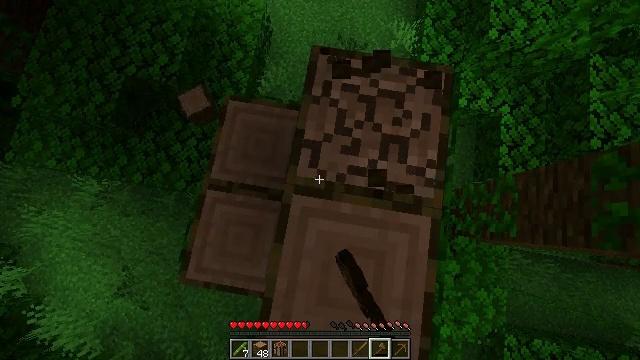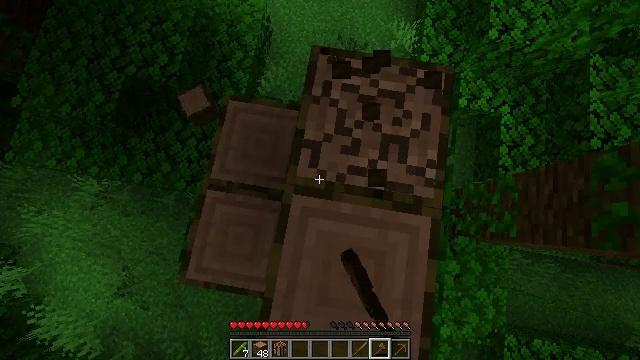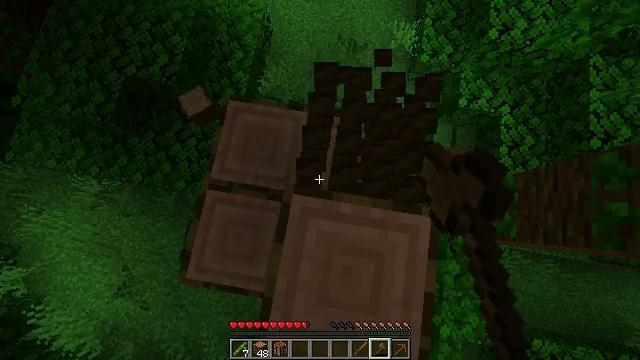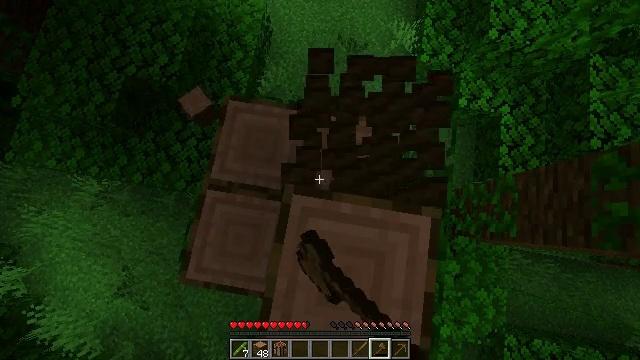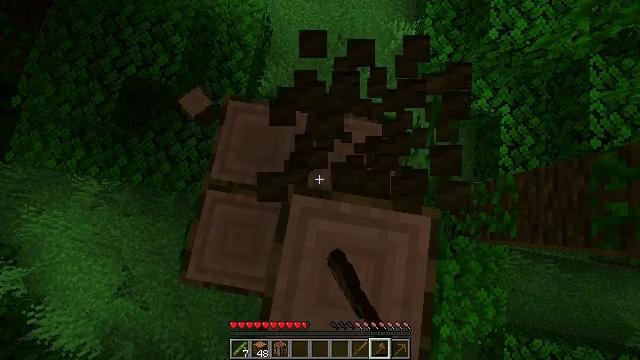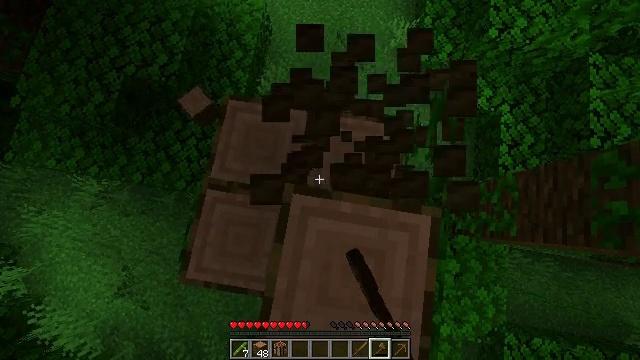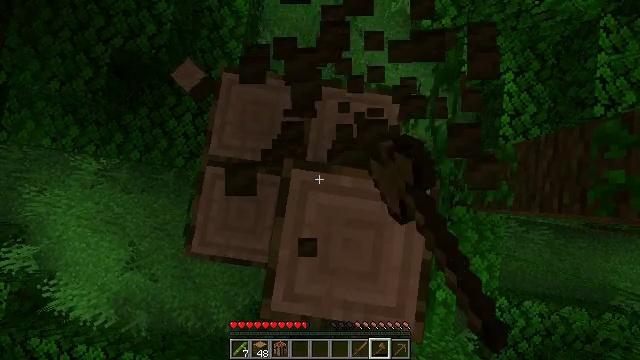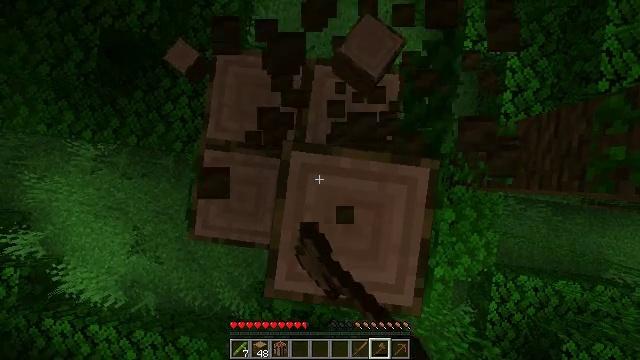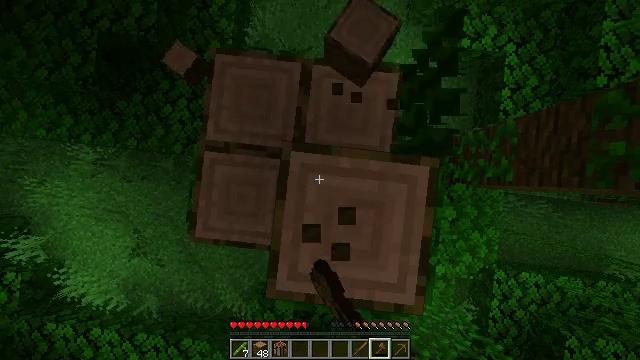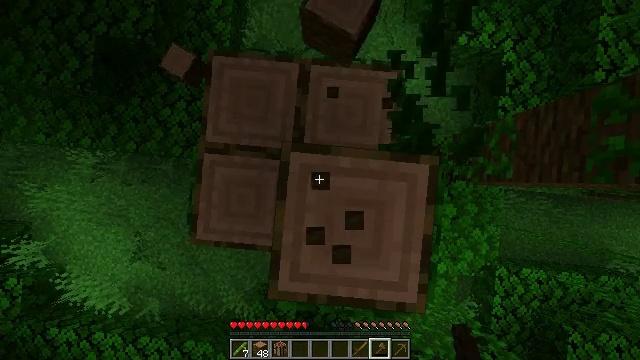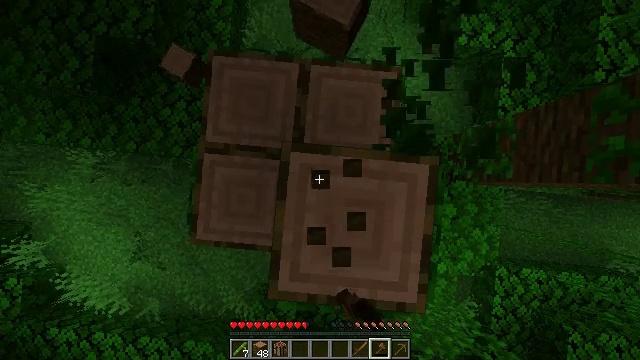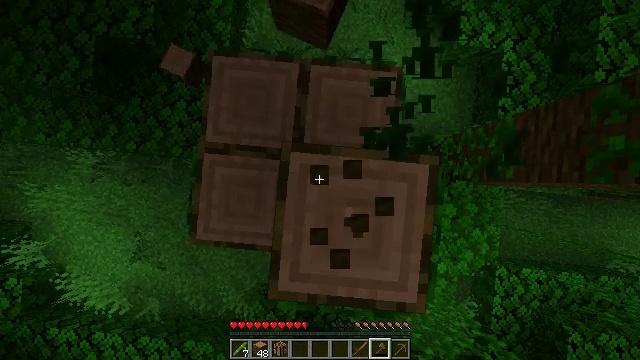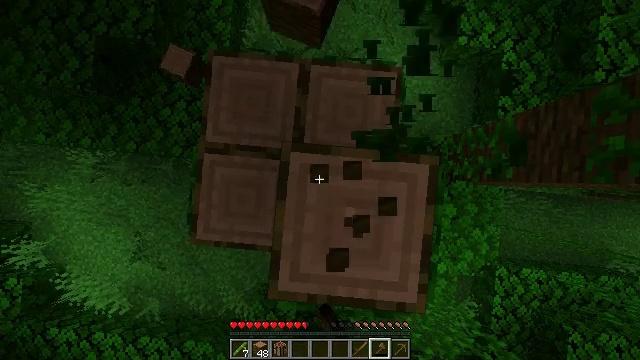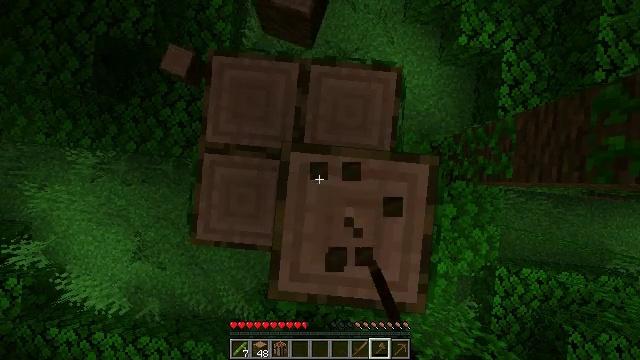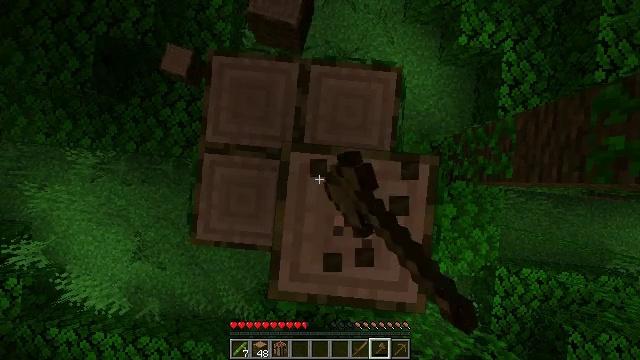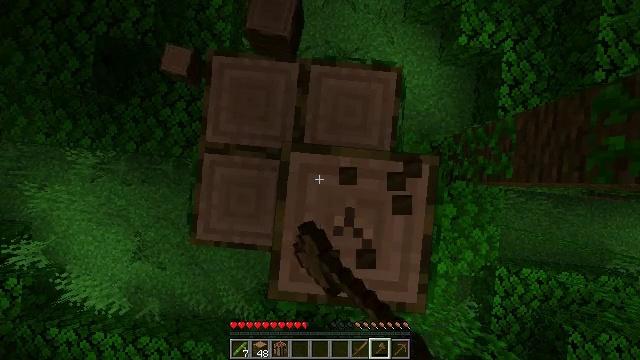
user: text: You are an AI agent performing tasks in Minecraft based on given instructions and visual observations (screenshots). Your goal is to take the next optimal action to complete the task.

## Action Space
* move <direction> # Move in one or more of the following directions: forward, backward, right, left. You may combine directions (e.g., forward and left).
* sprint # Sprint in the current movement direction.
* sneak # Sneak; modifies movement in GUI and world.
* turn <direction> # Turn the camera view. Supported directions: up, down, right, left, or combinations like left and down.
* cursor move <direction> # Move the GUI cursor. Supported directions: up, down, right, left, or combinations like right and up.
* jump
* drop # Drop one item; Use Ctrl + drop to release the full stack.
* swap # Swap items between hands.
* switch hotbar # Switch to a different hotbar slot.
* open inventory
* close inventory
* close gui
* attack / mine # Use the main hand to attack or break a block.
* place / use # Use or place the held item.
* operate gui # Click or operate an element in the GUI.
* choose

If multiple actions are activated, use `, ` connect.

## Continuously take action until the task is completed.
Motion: motion action
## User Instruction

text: Use an axe to chop the jungle log.
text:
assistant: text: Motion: attack / mine
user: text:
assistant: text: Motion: attack / mine
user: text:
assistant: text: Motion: attack / mine
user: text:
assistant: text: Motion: attack / mine
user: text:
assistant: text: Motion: attack / mine
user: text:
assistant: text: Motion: turn right and down, attack / mine
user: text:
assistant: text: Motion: turn right and down, attack / mine
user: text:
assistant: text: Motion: turn down, attack / mine
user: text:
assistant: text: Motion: turn right and down, attack / mine
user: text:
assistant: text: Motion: turn down, attack / mine
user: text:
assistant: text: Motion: attack / mine
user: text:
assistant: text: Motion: attack / mine
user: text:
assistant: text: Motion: attack / mine
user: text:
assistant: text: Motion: attack / mine
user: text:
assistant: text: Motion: attack / mine
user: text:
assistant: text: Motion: attack / mine
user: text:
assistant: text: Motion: attack / mine
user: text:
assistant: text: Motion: attack / mine
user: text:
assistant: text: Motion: attack / mine
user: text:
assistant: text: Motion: attack / mine
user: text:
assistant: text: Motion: attack / mine
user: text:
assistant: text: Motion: attack / mine
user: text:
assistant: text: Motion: attack / mine
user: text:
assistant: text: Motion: attack / mine
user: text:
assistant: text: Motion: attack / mine
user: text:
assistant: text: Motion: attack / mine
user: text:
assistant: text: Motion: attack / mine
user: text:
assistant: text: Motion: attack / mine
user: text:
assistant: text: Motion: attack / mine
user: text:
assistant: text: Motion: attack / mine